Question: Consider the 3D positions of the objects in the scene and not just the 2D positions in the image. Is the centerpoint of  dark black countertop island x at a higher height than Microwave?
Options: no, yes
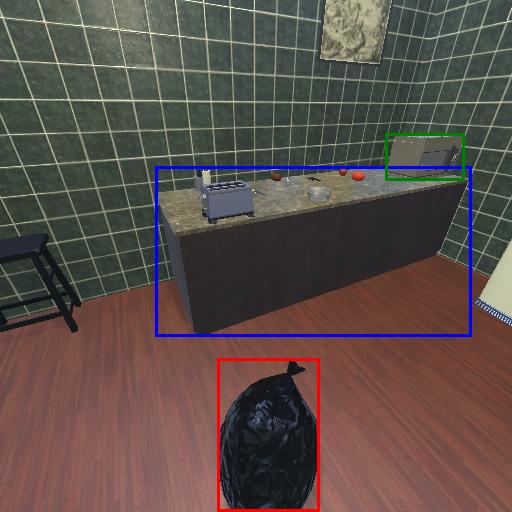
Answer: no